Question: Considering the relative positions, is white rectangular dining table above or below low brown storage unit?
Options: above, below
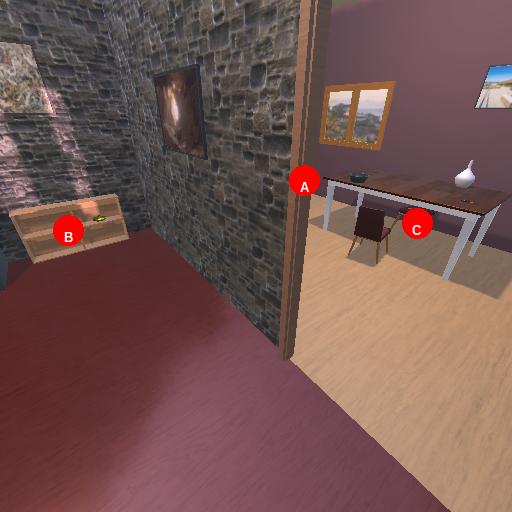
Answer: above